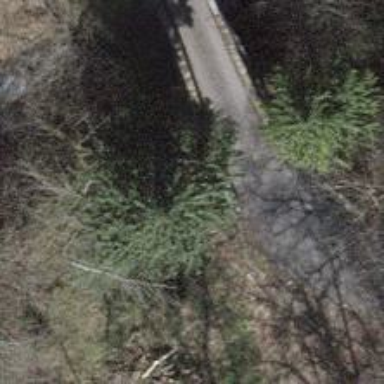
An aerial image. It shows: Unclassified road on bridge.